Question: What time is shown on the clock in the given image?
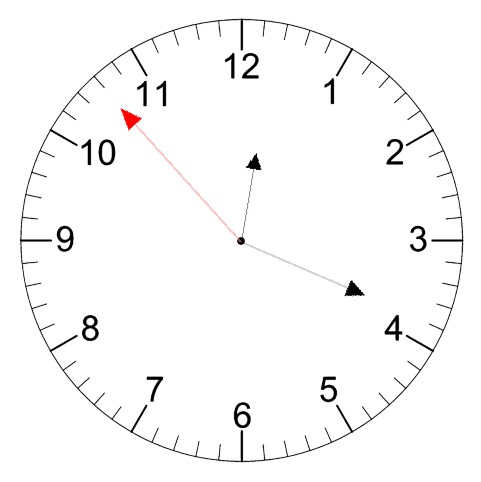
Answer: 12:18:53